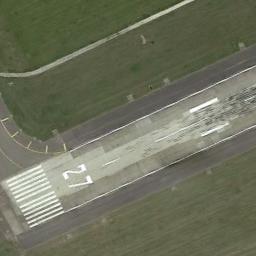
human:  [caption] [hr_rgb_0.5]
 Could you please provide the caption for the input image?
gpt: Next to the runway is a green lawn with white '27' and short-line signs on the runway .

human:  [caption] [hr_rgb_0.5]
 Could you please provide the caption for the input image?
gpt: The runway is surrounded by grass .

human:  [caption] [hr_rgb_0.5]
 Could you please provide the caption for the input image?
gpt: The runway has a threshold marking and the designation marking is 27 .

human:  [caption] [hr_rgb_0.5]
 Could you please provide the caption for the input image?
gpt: The runway is on the grass .

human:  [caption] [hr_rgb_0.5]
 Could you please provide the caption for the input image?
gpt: There are green meadows beside the runway with white marks .